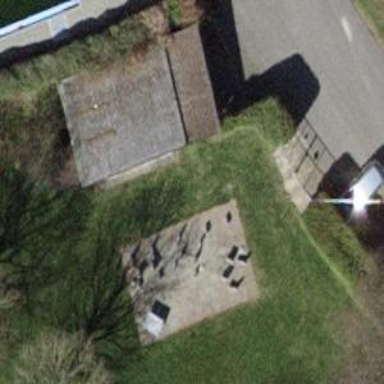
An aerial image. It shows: Picnic table located in leisure land area.